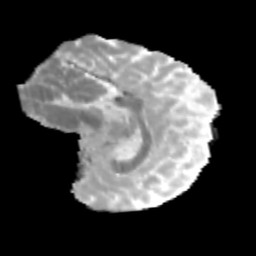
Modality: MD
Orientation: sagittal
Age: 12
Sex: male
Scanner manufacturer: siemens
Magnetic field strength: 3 T
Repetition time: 3.8 s
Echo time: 0.07 s